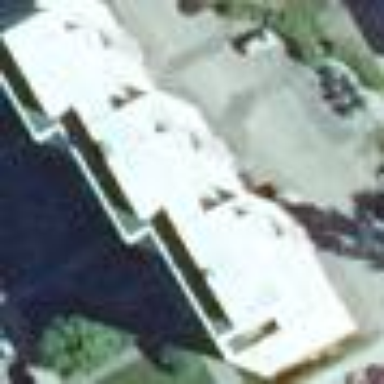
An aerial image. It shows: Flat-roofed apartment building.